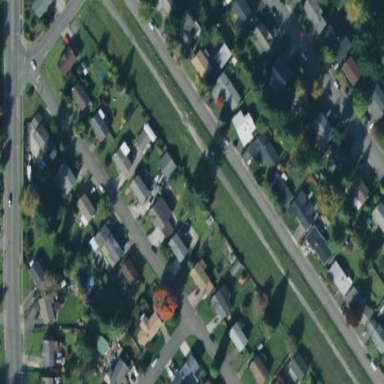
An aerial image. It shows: Residential area within neighborhood.